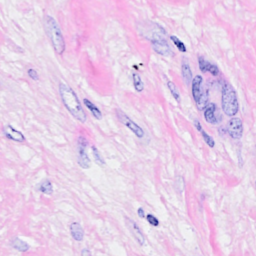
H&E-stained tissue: Breast